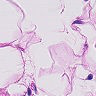
Metastatic tissue present: no